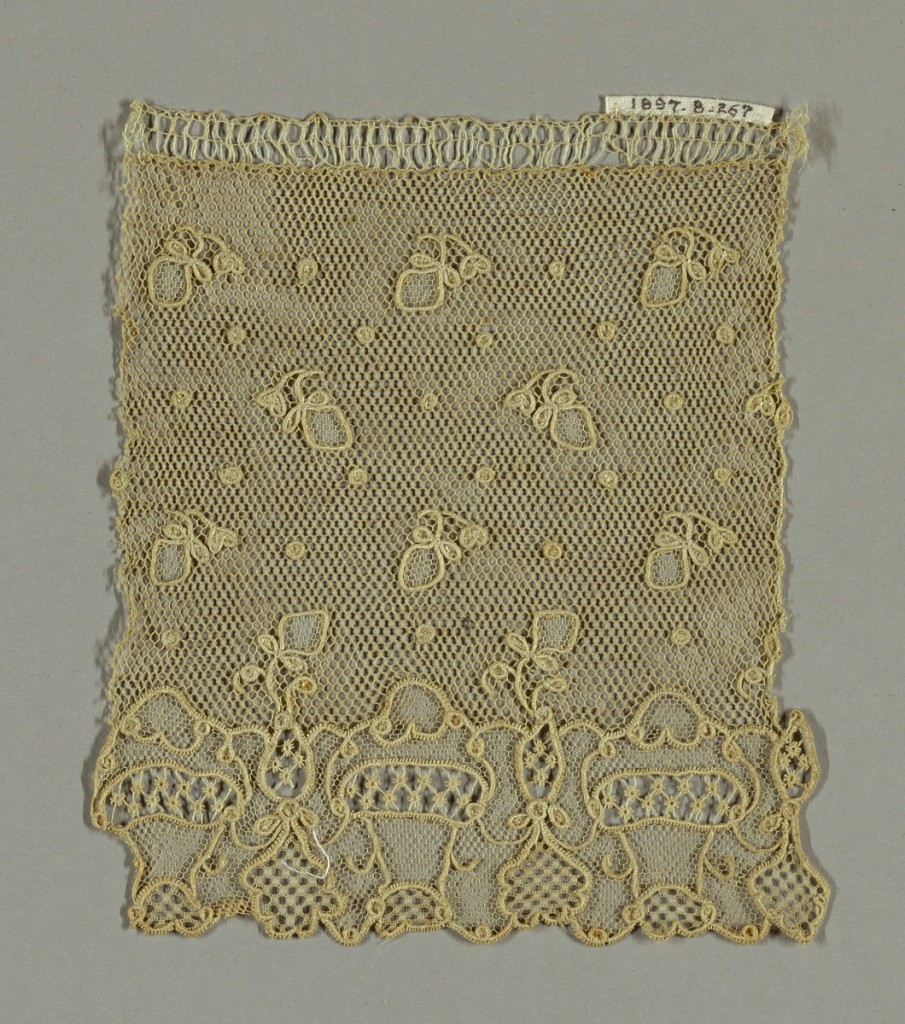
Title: Fragment
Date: late 18th century
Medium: linen Technique: needle lace
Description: Fragment showing powdered dots and berries. Lower border has a repeat of baskets.